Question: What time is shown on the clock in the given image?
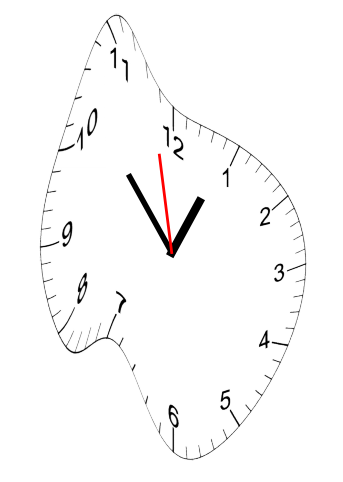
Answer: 12:52:58